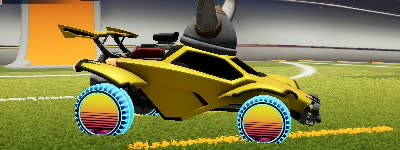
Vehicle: octane